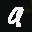
Label: 9